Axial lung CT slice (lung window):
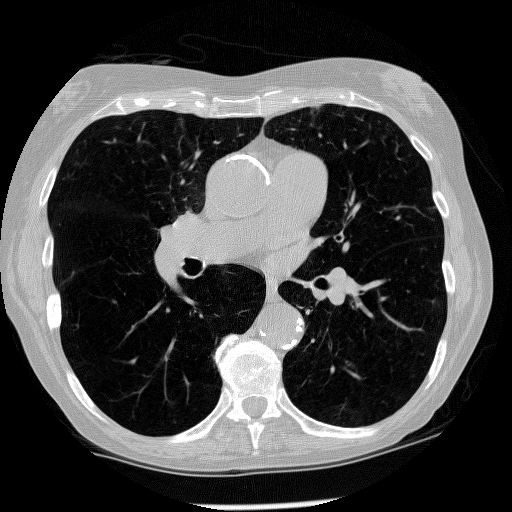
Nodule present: no